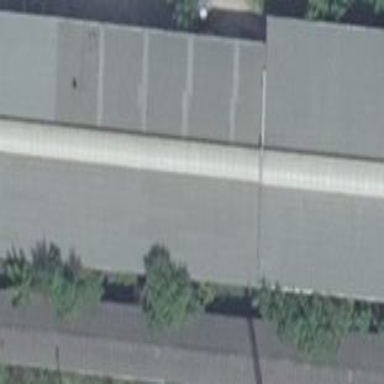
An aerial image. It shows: The gray gabled roof of the building is made of tar paper.